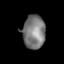
Tissue: lung
Cell type: Others
Senescence score: 0.2281
Nuclear area (px): 737
Mean DAPI intensity: 123.472